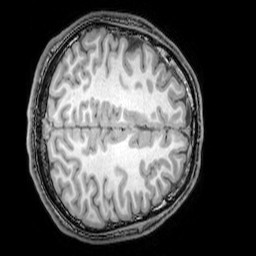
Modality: T1w
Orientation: axial
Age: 20
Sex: male
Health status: healthy
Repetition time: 0.081 s
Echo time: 0.037 s